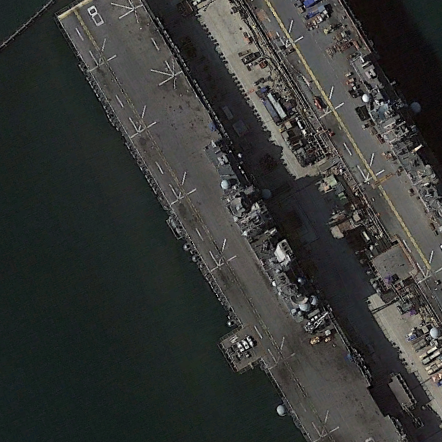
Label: Wasp-class_assault_ship